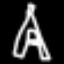
Label: The Eiffel Tower